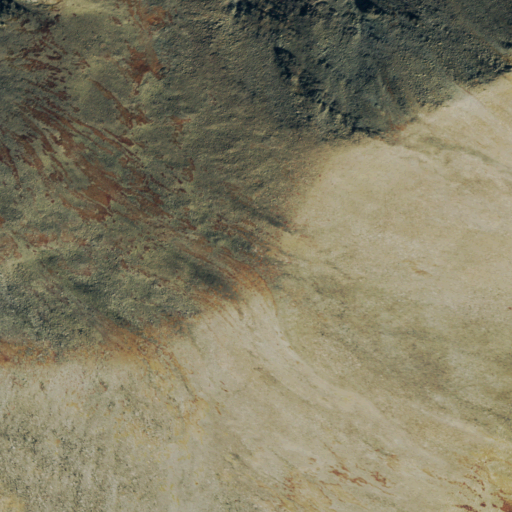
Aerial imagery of mountain in Colorado named Red Mountain containing shrub, grassland, and barren land